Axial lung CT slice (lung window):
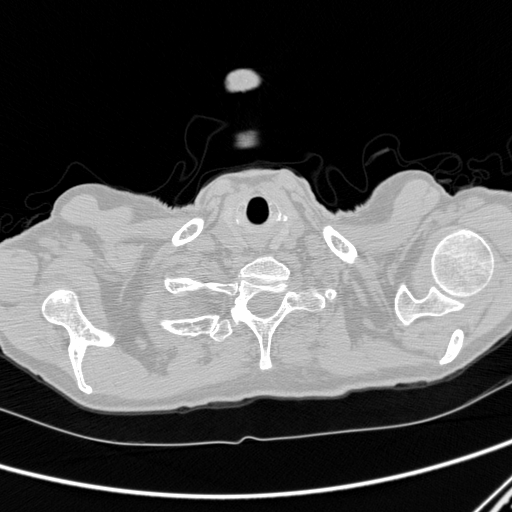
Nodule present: no